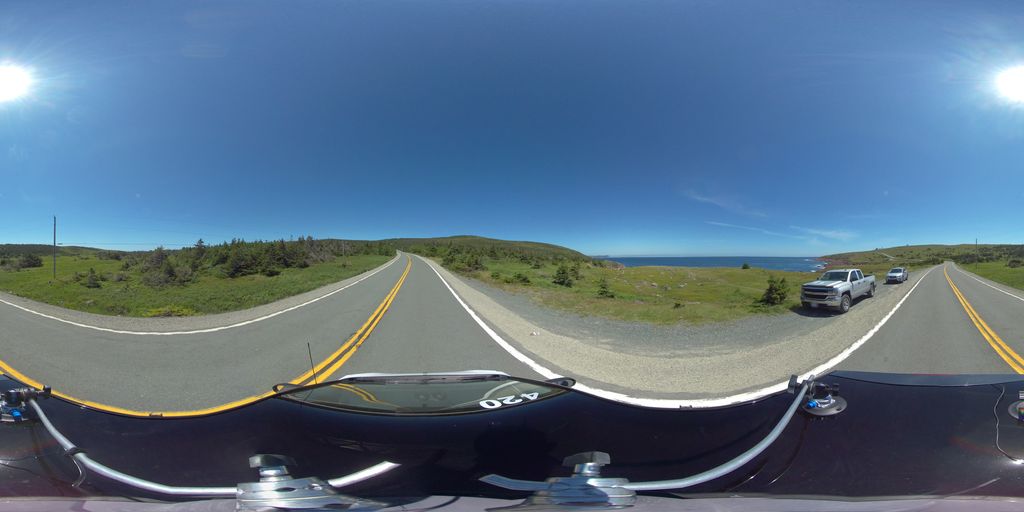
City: st_johns